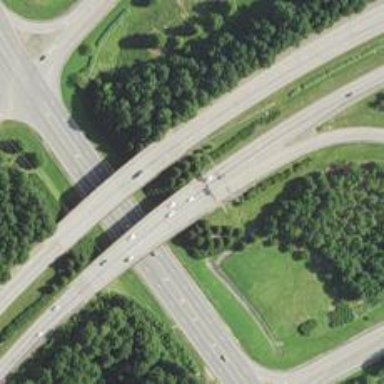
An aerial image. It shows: Motorway bridge.